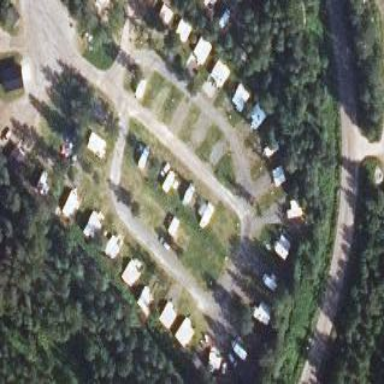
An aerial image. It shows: Caravan site for tourism.